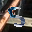
Label: 5